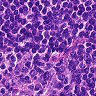
Metastatic tissue present: no